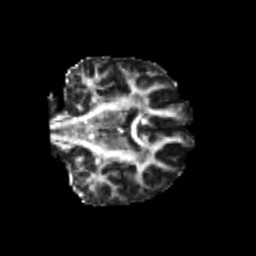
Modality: FA
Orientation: coronal
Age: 22
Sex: male
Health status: healthy
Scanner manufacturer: philips
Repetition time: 7.393 s
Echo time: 0.08599 s